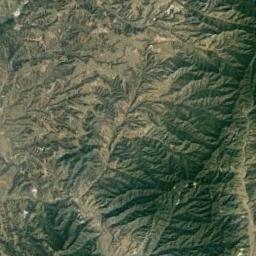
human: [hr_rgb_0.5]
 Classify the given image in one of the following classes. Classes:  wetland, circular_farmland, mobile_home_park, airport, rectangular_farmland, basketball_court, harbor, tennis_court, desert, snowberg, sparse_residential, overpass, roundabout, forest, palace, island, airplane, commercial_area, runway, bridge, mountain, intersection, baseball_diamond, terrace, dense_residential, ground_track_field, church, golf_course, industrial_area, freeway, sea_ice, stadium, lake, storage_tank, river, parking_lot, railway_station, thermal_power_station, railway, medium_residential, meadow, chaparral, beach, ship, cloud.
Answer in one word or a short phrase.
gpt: mountain